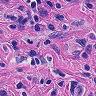
Metastatic tissue present: yes